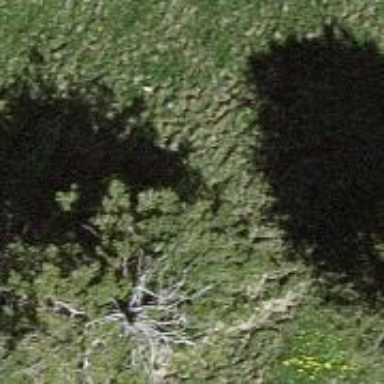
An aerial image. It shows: Needle-leaved tree in nature.